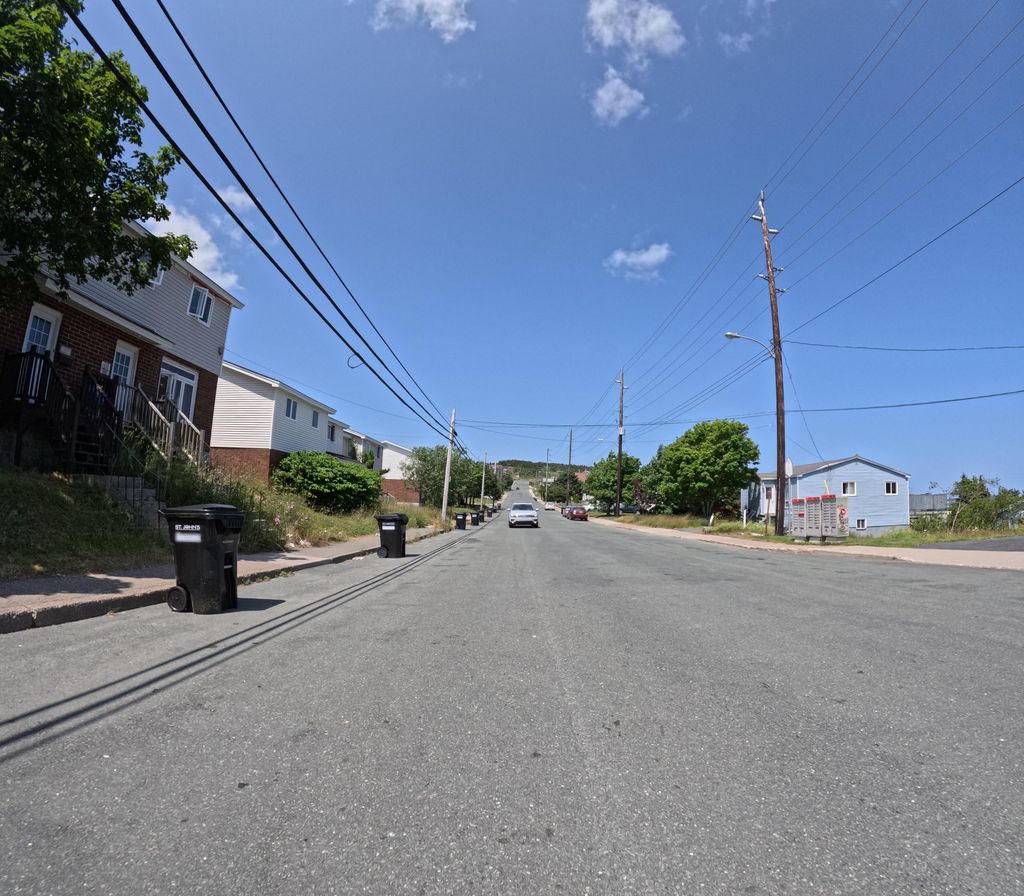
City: st_johns